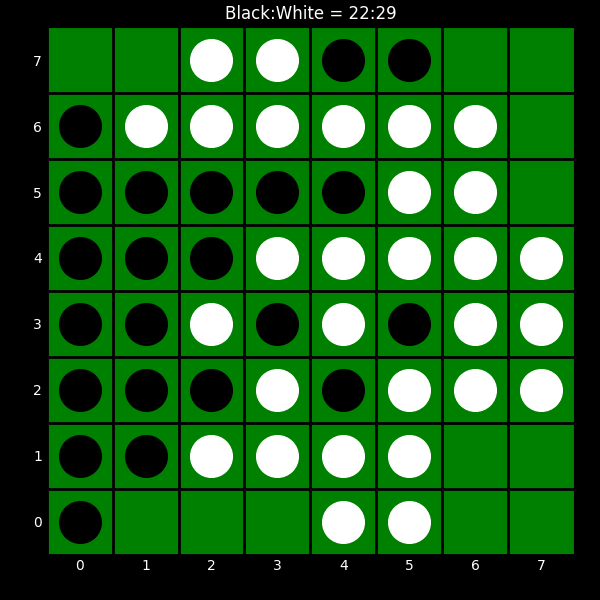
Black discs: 22
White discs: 29